Field crop: maize
Growth stage: 2
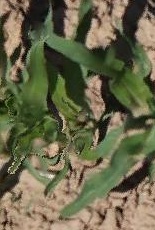
Species: maize